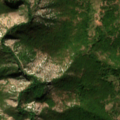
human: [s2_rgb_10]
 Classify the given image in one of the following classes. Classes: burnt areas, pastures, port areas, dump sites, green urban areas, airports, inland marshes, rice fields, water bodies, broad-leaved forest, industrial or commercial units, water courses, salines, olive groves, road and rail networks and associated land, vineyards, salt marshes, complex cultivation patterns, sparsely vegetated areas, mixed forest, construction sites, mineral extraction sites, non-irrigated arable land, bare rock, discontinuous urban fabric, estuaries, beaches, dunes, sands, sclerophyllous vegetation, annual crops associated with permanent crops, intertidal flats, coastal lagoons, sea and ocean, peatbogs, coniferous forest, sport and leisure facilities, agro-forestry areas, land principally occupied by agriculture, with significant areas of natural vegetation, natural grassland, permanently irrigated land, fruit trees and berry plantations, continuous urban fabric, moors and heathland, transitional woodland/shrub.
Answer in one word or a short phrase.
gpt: broad-leaved forest, natural grassland, transitional woodland/shrub